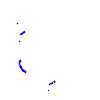
Particle: proton